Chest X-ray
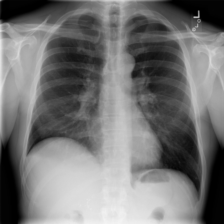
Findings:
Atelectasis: negative
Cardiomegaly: negative
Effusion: negative
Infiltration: negative
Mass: negative
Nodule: negative
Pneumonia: negative
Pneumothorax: negative
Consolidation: negative
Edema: negative
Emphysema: negative
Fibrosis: negative
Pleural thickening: negative
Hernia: negative